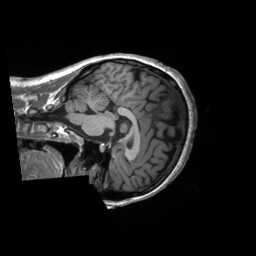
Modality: T1w
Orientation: sagittal
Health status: healthy
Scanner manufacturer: siemens
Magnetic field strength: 3 T
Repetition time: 2.3 s
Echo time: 0.00228 s